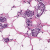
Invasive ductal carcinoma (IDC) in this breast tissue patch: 1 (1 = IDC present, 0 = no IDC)